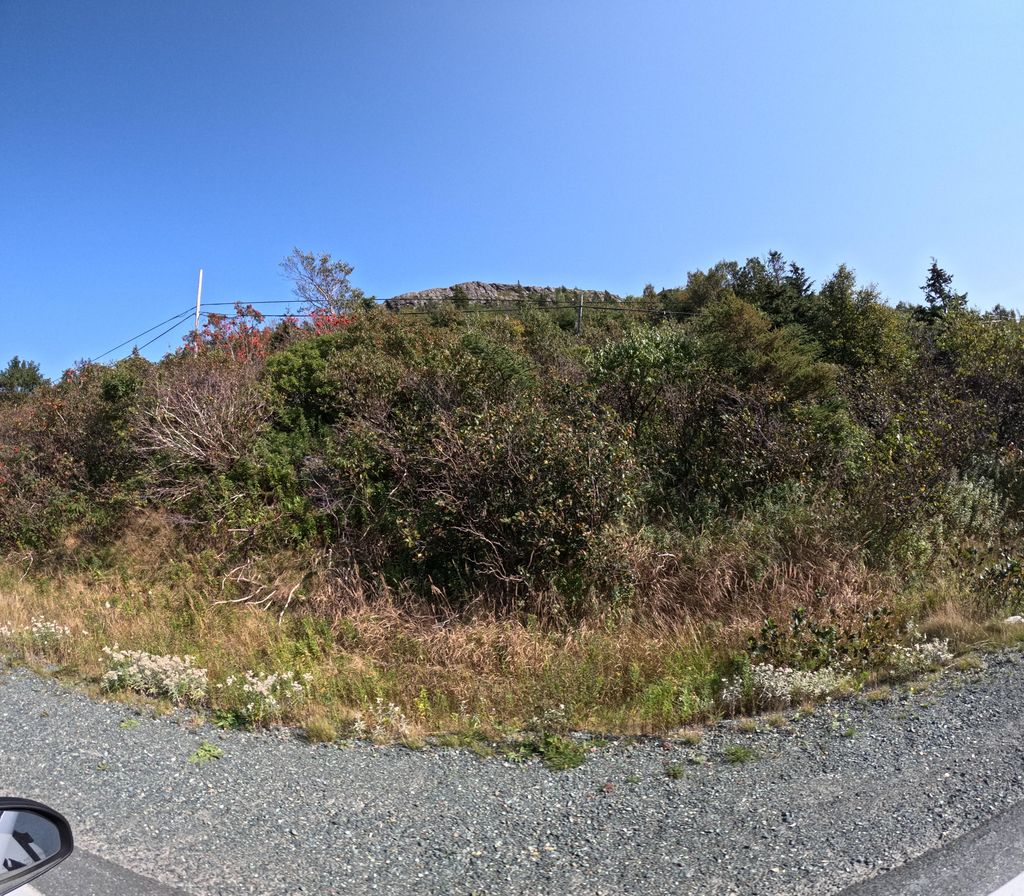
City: st_johns